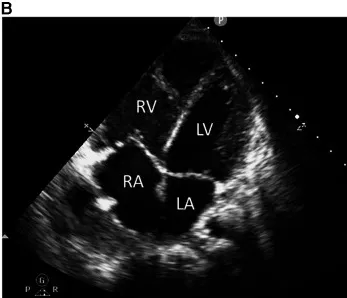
(A) Transthoracic echocardiography before PLAD implantation showing signs of RV failure.
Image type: radiology (ultrasound)